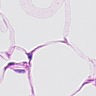
Metastatic tissue present: no